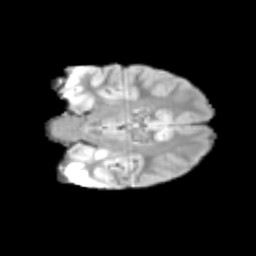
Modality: T2w
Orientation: coronal
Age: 10
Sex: male
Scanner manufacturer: siemens
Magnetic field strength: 3 T
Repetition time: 3.8 s
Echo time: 0.07 s